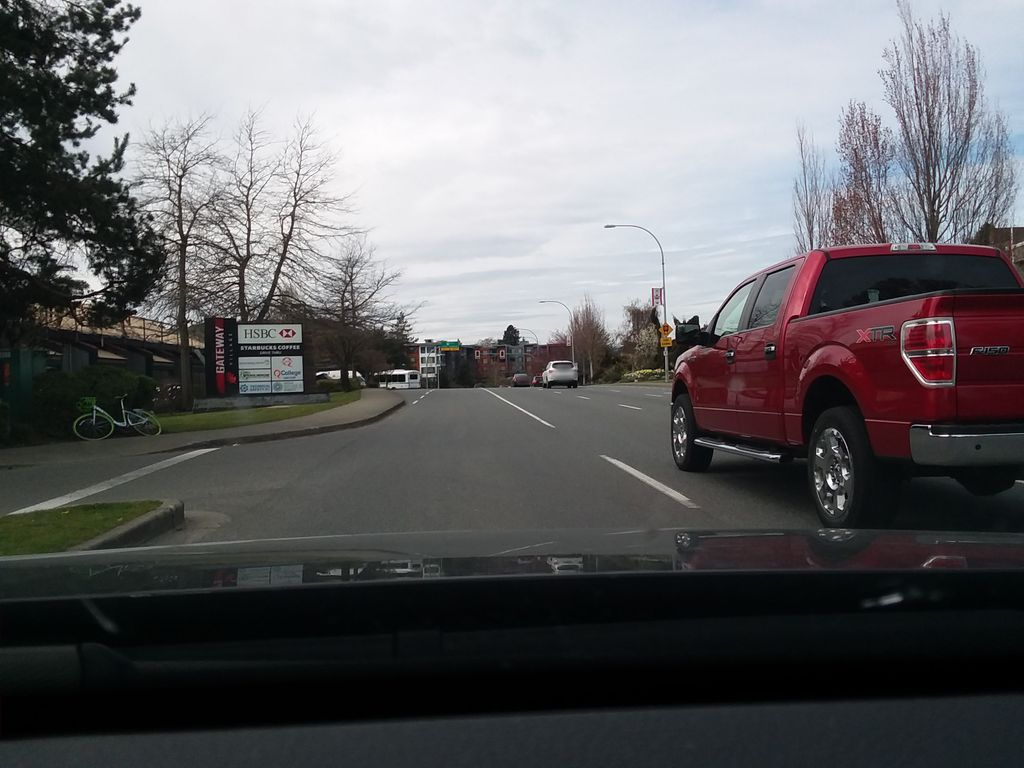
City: victoria